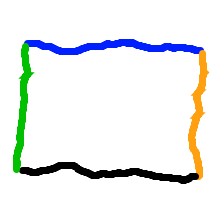
Shape: rectangle